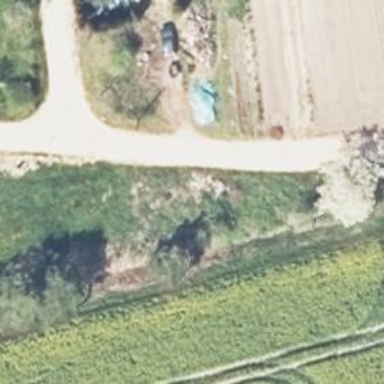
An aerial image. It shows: Unclassified road.